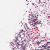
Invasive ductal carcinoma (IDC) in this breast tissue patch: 0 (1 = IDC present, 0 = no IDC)